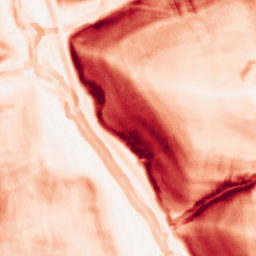
Category: morphological
Decomposition family: morphological_gradient
Decomposition parameters: size: 7
shape: square
Upsampling method: regularized
Upsampling parameters: scale: 2
lambda_reg: 0.001
Upsampling scale: 2